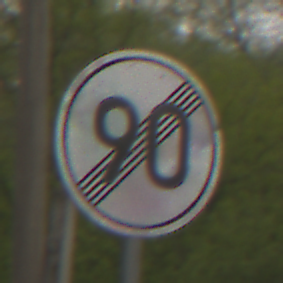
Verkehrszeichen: EndeGeschwindigkeit90
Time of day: MorningAfternoon
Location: Outdoor (Nature)
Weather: Overcast
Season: NotSpecified
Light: Natural